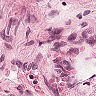
Metastatic tissue present: no